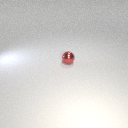
small red metal sphere